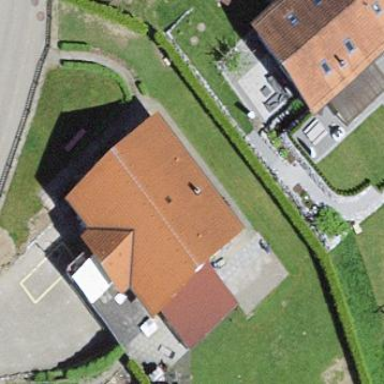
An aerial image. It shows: Simple house.